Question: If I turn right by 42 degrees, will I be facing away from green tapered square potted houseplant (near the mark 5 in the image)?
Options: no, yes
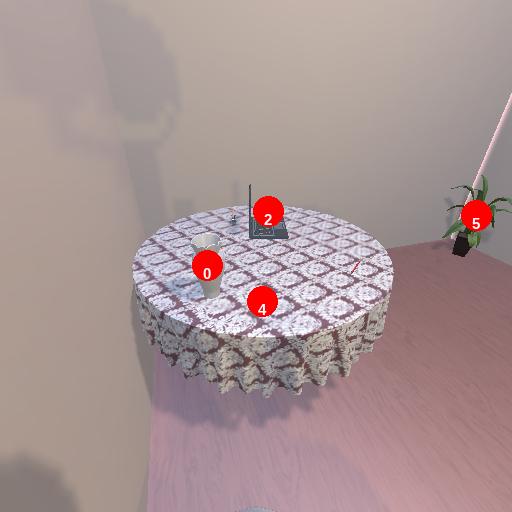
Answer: no